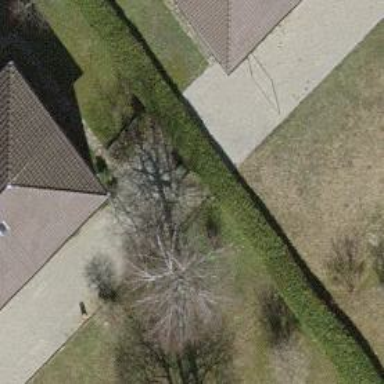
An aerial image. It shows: Hedge acting as barrier.